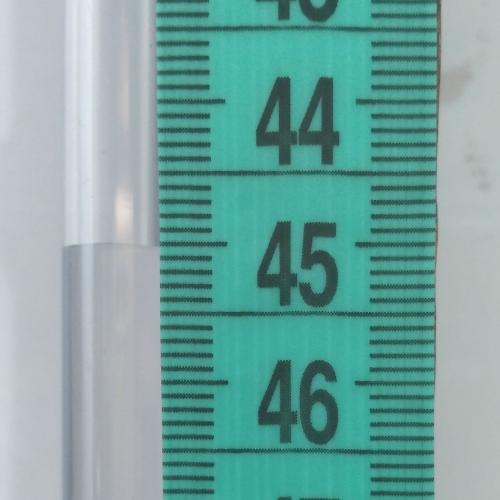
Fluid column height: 45.0 cm